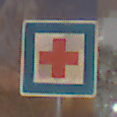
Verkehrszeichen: ErsteHilfe
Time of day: Night
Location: Outdoor (Urban)
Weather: Overcast
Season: Winter
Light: Artificial